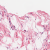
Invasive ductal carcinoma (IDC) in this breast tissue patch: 0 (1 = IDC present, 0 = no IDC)